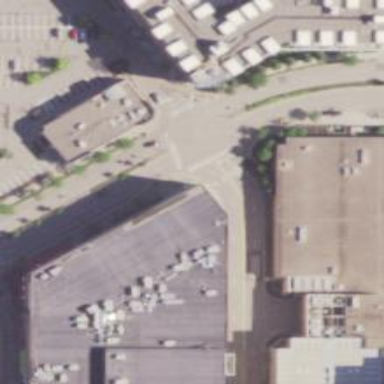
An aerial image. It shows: Retail building.